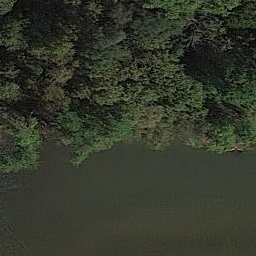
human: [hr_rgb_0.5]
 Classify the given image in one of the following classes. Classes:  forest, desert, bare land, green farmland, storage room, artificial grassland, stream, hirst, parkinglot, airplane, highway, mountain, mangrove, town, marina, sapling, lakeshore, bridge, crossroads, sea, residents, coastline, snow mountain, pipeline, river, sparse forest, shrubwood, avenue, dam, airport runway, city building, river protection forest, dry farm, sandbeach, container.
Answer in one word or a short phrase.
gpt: river protection forest